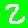
Digit: 2